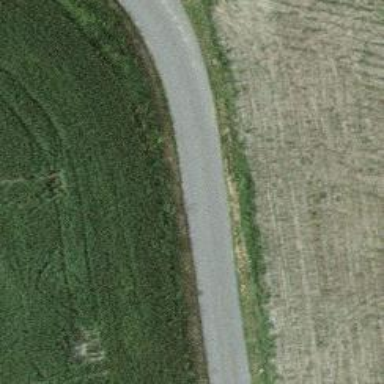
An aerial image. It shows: Well-maintained track road of grade 1.